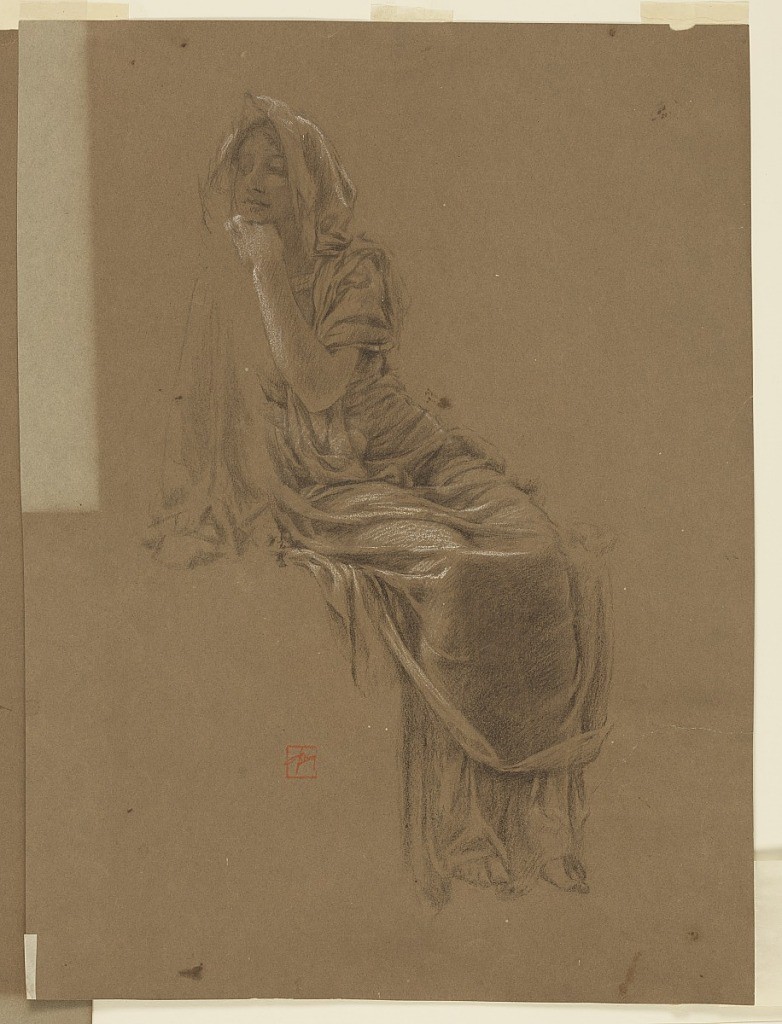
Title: Study for a seated woman, “Vintage Festival,” Mendelssohn Glee Club, New York, NY
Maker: Robert Frederick Blum, American, 1857–1903
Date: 1895–1898
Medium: Pastel crayon on grey paper
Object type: Drawing
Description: Draped female figure seated with her head resting on her arm.